Question: A picture is supposed to be worth a 1000 words, so let's see if that can shorten this post up a bit... Essentially, I'm looking into "how" to code a solution that runs on the web server within the cloud that will send a print command to a printer within office 1 (label printer).
The print job is really part of work flow within the ASP.NET web application and I would like to keep all of the code within a single application if possible. How can I go about doing this?
Due to security, I should avoid creating a new application within Office 1 that pulls data from the "cloud" and have the "cloud" be used to push the command downward. I'm really looking at this from a code standpoint within the ASP.NET app and also potentially transcending into more of a serverfault/superuser question on the printer. I'll save that for a future question there though.

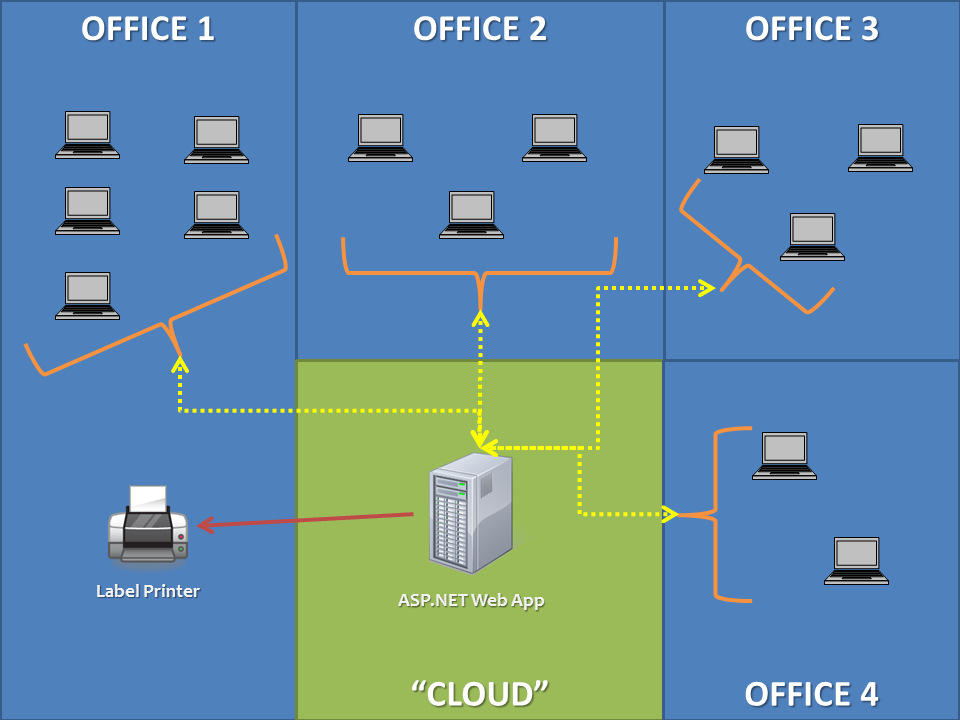
Answer: From a coding perspective, starting with version 3.0 of the framework, there is the <URL>.
For versions of the framework prior to 3.0, you can use the <URL>.